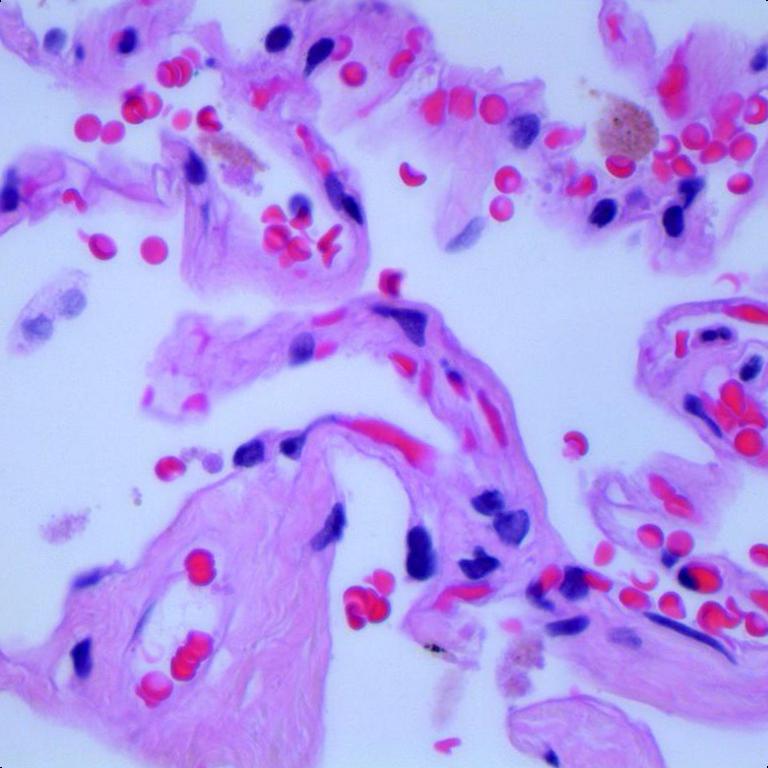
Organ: lung
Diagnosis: benign